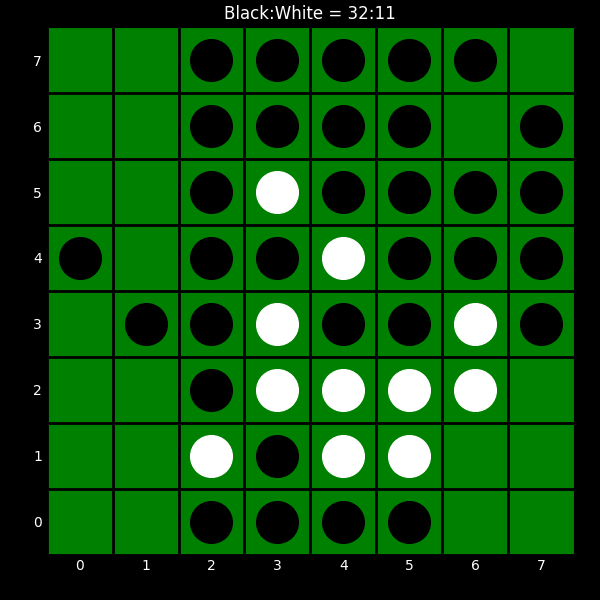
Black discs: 32
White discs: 11